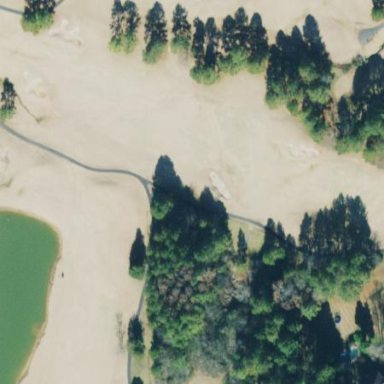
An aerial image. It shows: Scenic golf fairway.